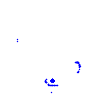
Particle: electron